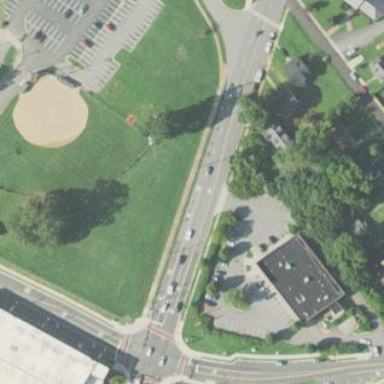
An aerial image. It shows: Softball pitch for leisure sports.